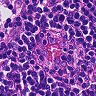
Metastatic tissue present: no